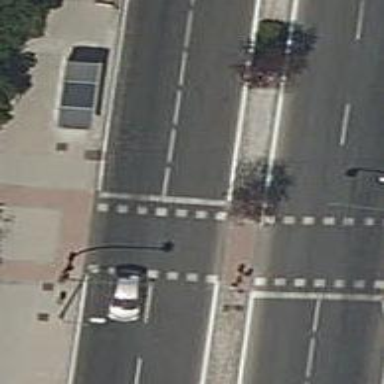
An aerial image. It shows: Uncontrolled crossing on the road.